Question: I'm trying to understand how i can generate multiple APK from one single project.
I'm using gradle and this is my project's three:

- -
It's work. Now i'm able to generate multiple APK. (just one at the moment)
One apk for each module.
The is that i need to for every future module that i'll include in my project.
Is this the correct way?
Can i automate this operation?
I took a look at . Just I don't understand if this tool can help me.
What do you think about?
THANK YOU ALL!
# **SOLUTION**
Finally! I found the same solution proposed by @Kai!
This is the best approach for a lots of reasons:
- - -
<URL>
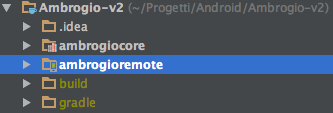
Answer: If by "" you mean to provide each flavor with unique "ProductName", "PackageName" and "resources", then it can be done.
To give each flavor its own unique package, set 'applicationId' for each of your flavors like so:
'''
android {
productFlavors {
flavor_1 {
applicationId = 'com.app.flavor_1'
}
flavor_2 {
applicationId = 'com.app.flavor_2'
}
}
}
'''
To give each flavor its own app name and resources, simply put them in a flavor's own directory, Gralde will merge a flavor's resources with your base resources to create a complete one.
For more detail on how Gralde flavors work, please see <URL>